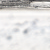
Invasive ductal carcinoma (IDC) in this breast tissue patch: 0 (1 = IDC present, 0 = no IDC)